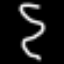
Label: squiggle